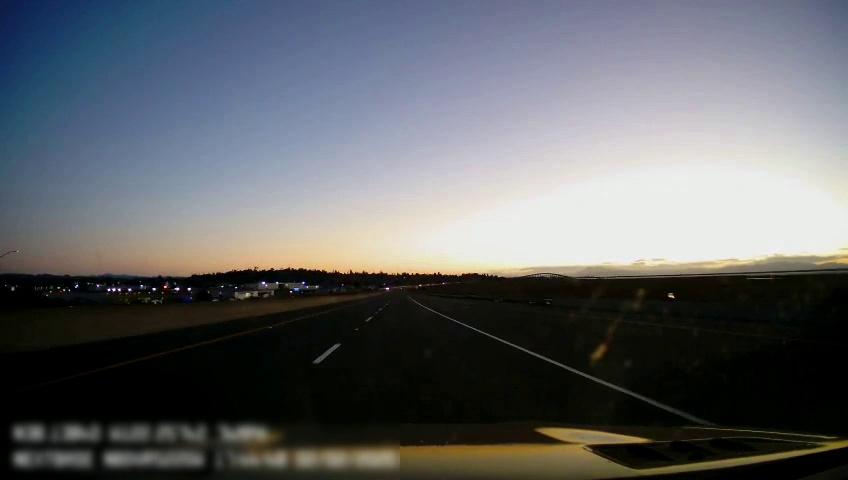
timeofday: Dusk/Dawn/Twilight
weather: Sunny
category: Drivable Space
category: Lanes | Current Lane
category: Lanes | Current Lane
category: Lanes | Alternate Lane